Question: Is there a way to add multiple rows with the same content without loop?
The following is the code I am currently using to achieve this.
'''
DataTable dtMessageDetails = new DataTable("Private Message Details");
for (int i = 0; i < 10; i++)
{
dtMessageDetails.Rows.Add("65E6BD38-2806-S15G-9DC5-9DE908333996", 3, 0, "News", "News", Convert.ToDateTime(DateTime.Now.ToString("yyyy-MM-dd")), "Publish", "mes", 0, 0, 0, "null", "null", "Active");
}
'''
And my datatable should looks like

I want to replace loop with some other approach may be LINQ.
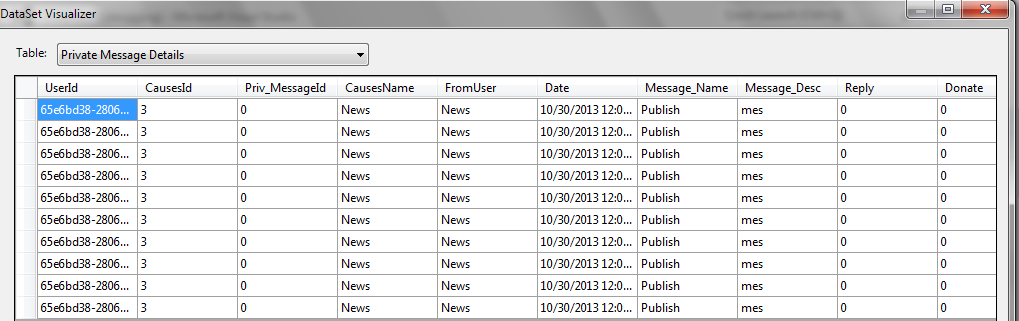
Answer: In addition to @lazyberezovsky's answer, I recommend you to use the <URL>:
'''
var itemArray = new object[] {
"65E6BD38-2806-S15G-9DC5-9DE908333996", 3, 0, "News", "News",
Convert.ToDateTime(DateTime.Now.ToString("yyyy-MM-dd")),
"Publish", "mes", 0, 0, 0, "null", "null", "Active" };
for (int i = 0; i < 10000; i++)
{
var r = dtMessageDetails.NewRow();
r.ItemArray = itemArray;
dtMessageDetails.Rows.Add(r);
}
'''
If you intend to add the same rows to a new 'DataTable' instance through your code, you might also get some performance improvement if you use the <URL>. Just create the rows above once in your code, then use the following to populate another datatable:
'''
var dtMessageDetailsCopy = dtMessageDetails.Copy();
'''